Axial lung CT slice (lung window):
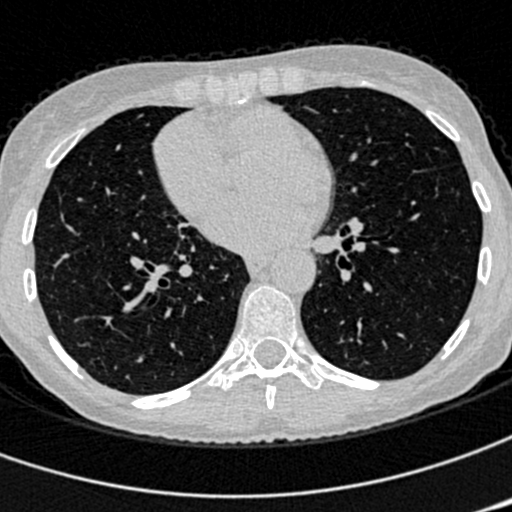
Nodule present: no